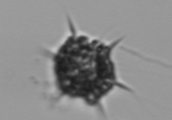
Label: Dictyocha